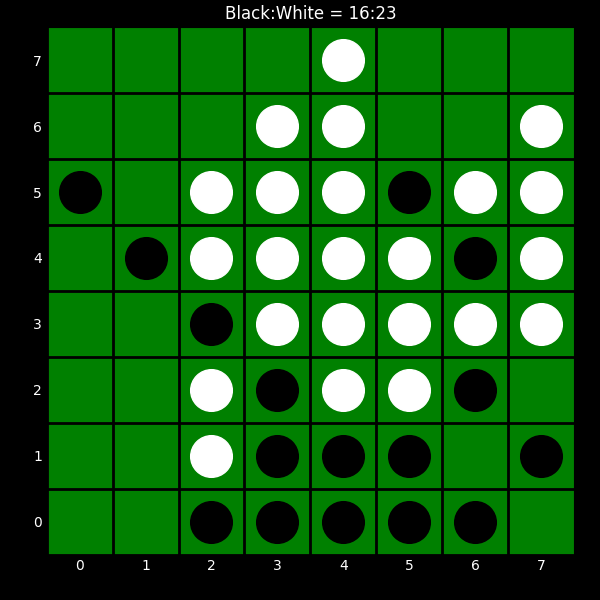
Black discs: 16
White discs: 23